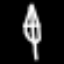
Label: leaf